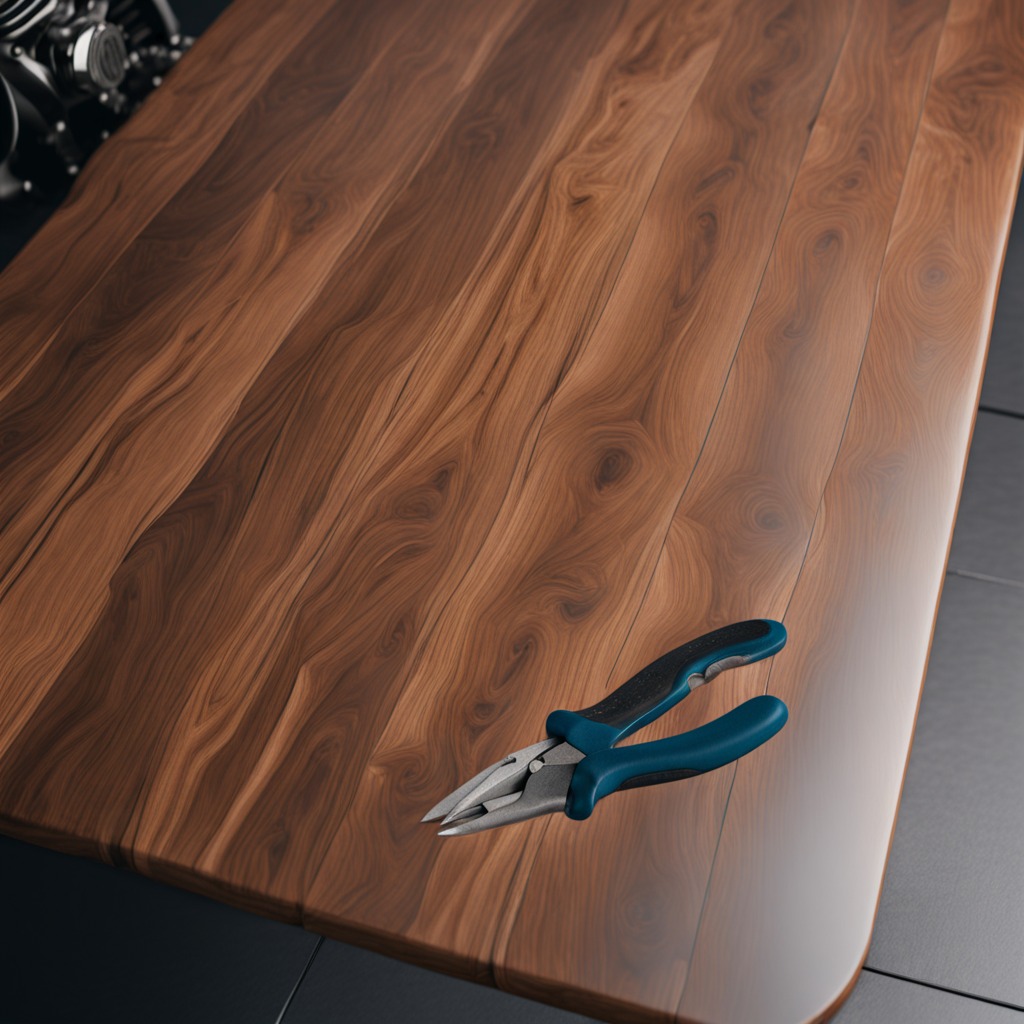
A plier is lying on the wooden table in a vintage motorcycle garage.